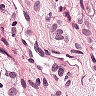
Metastatic tissue present: yes